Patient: sex M, age 75
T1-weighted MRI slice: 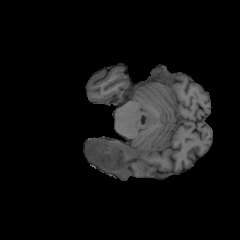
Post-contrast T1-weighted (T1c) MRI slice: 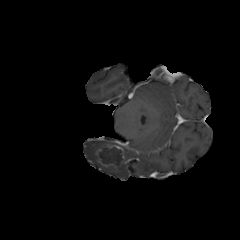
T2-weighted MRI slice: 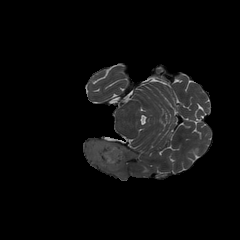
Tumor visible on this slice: yes
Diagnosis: Glioblastoma, IDH-wildtype
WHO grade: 4